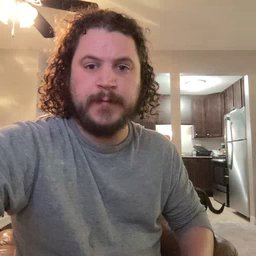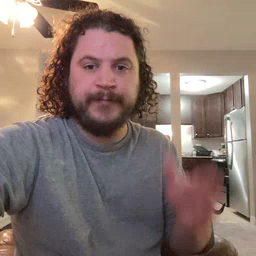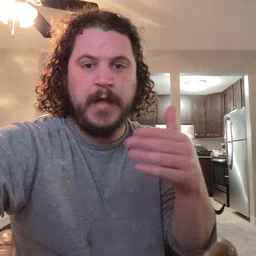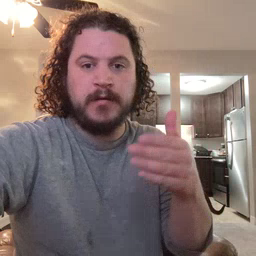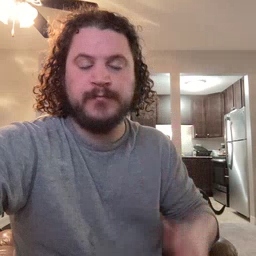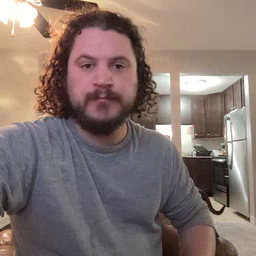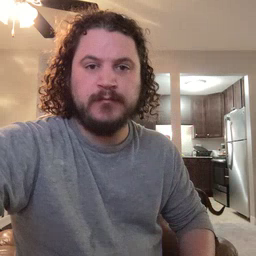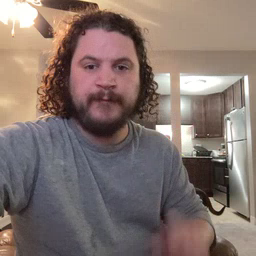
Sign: flag